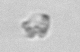
Label: detritus